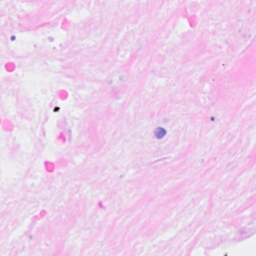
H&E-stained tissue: Breast